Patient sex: F
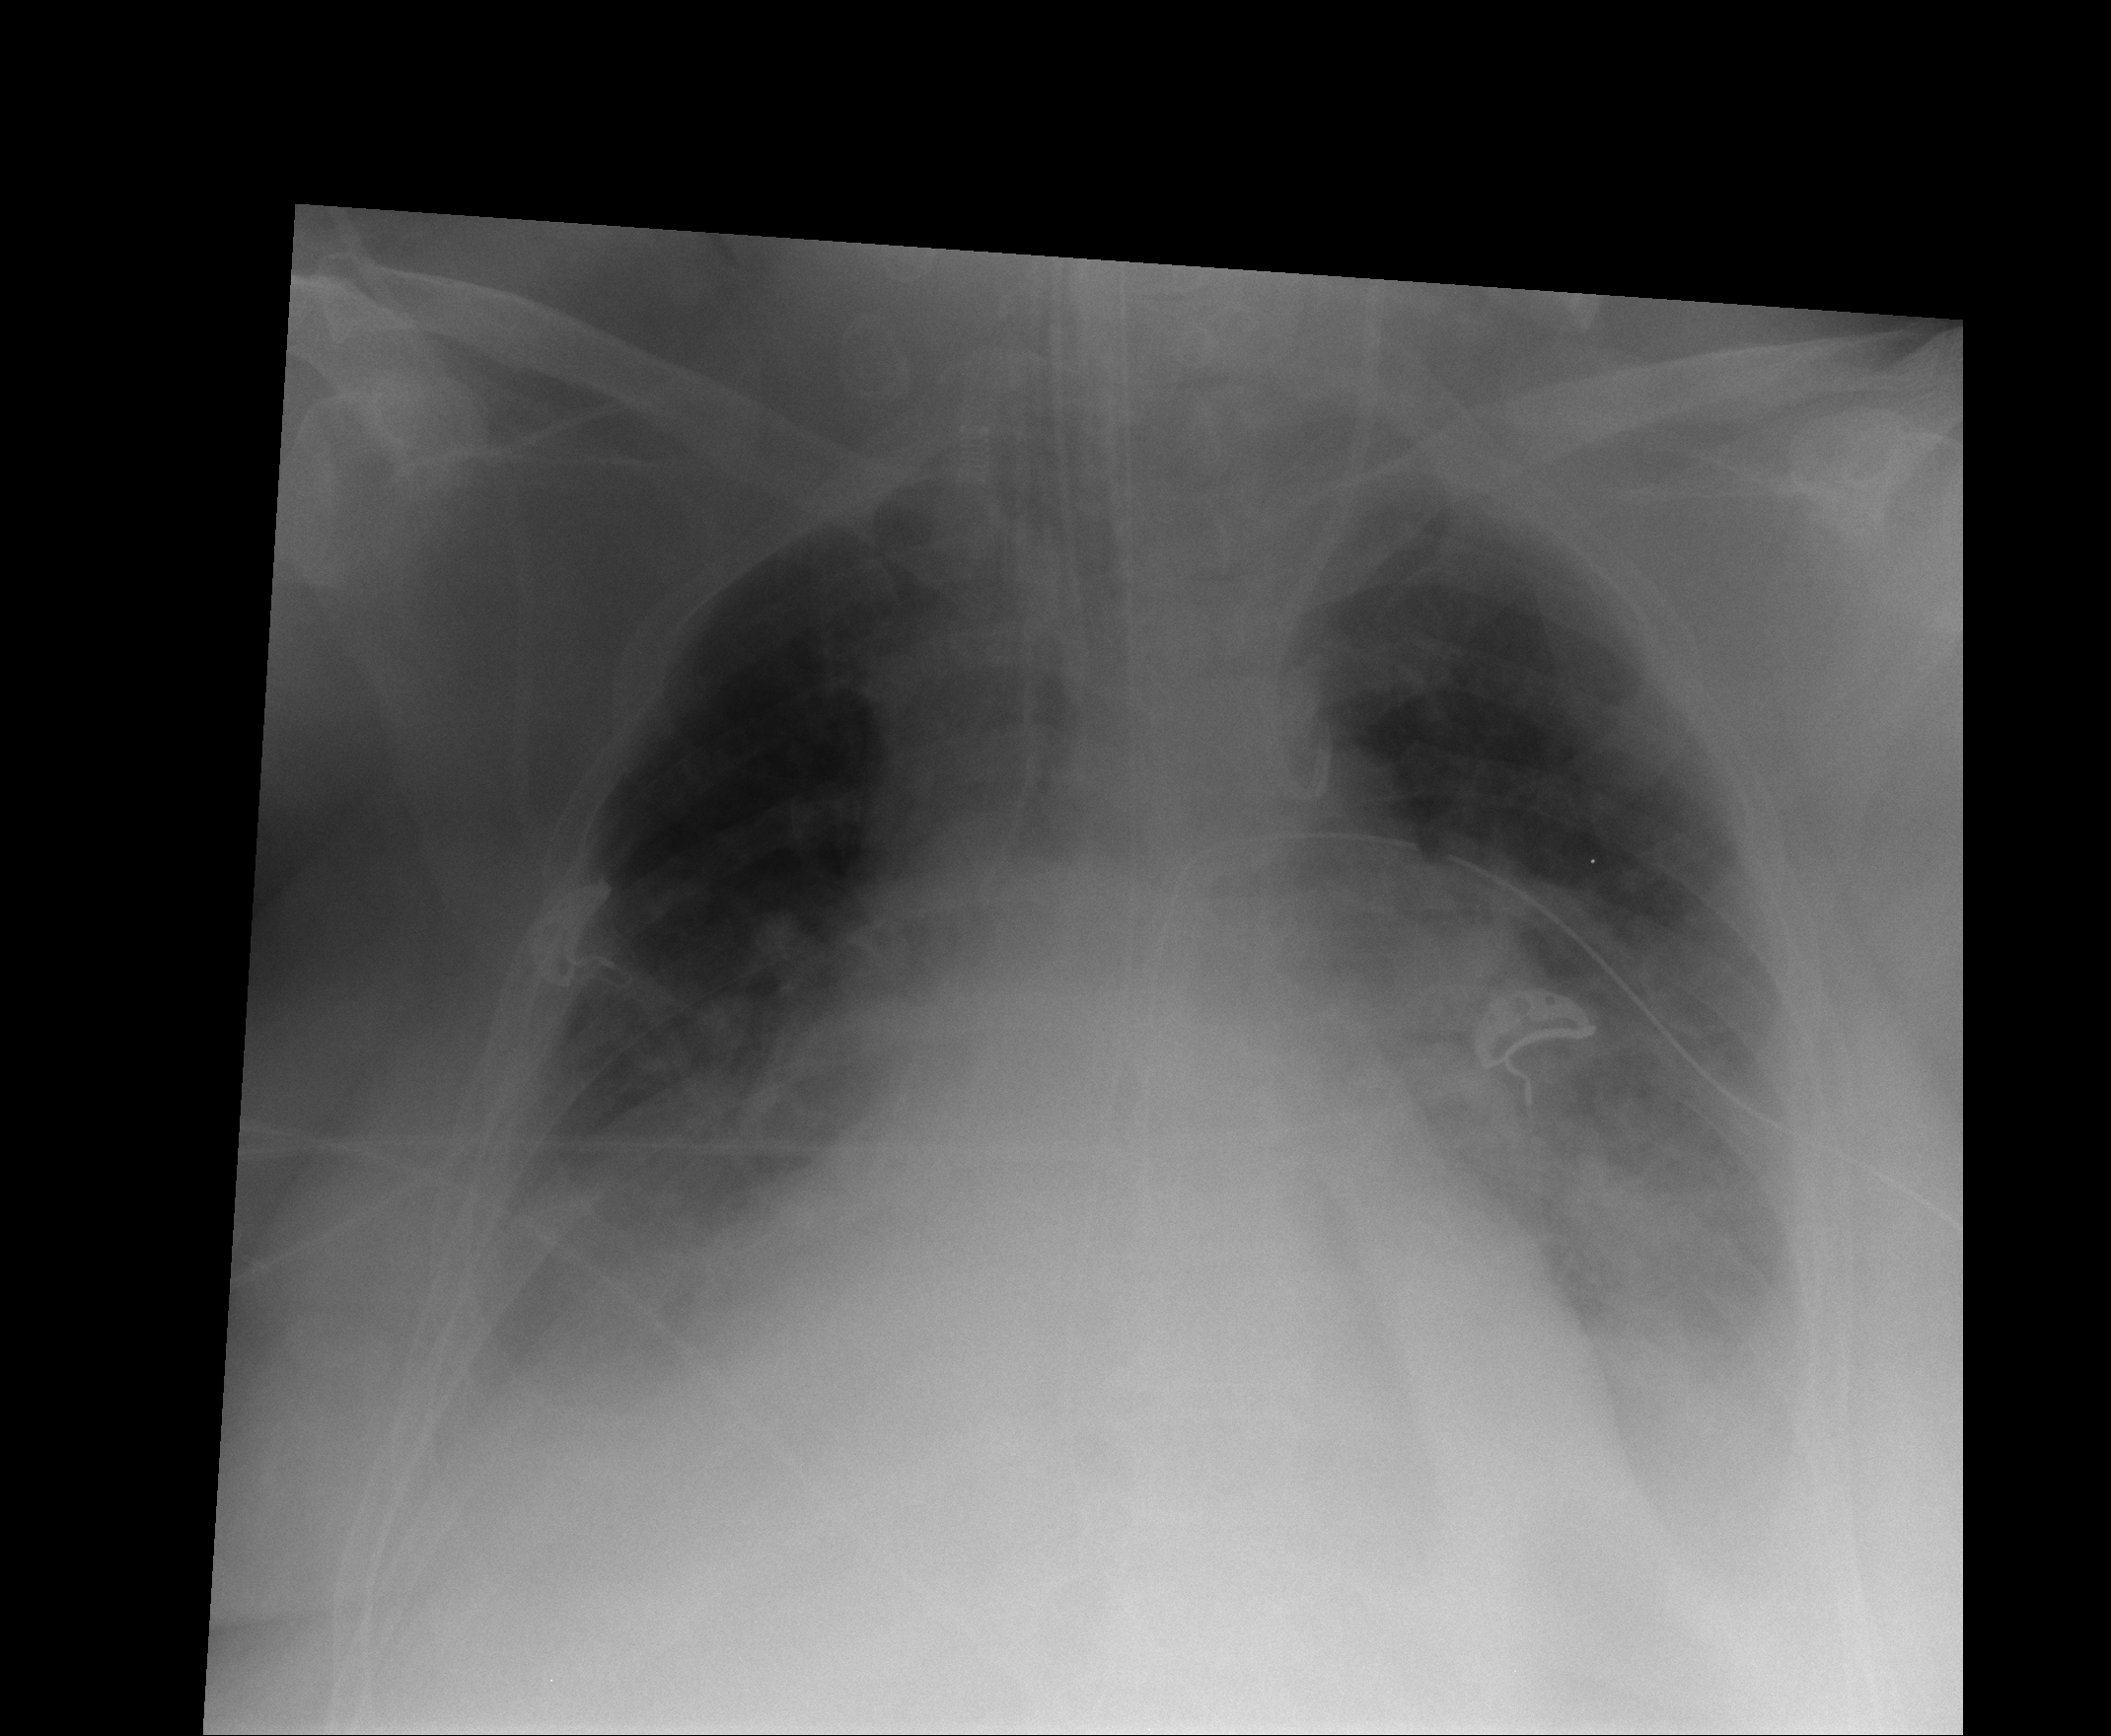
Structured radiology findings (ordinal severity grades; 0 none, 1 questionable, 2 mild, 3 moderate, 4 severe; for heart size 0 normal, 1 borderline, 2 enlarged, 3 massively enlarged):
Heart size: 2
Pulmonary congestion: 0
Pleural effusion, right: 2
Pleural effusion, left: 0
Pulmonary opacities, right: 0
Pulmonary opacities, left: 0
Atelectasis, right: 0
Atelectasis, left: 0